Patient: sex F, age 78
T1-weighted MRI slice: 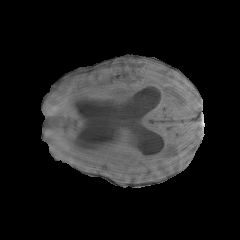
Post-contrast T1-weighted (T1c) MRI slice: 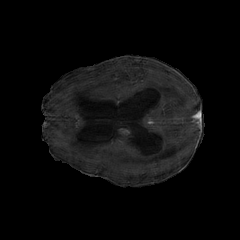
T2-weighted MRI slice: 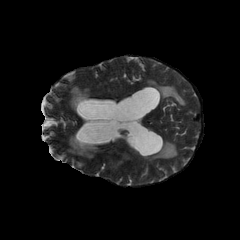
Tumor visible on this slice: yes
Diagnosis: Glioblastoma, IDH-wildtype
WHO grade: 4